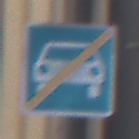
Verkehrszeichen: EndeKraftfahrstrasse
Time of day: MorningAfternoon
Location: Outdoor (Urban)
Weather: PartlyCloudy
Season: NotSpecified
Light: Natural